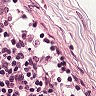
Metastatic tissue present: no